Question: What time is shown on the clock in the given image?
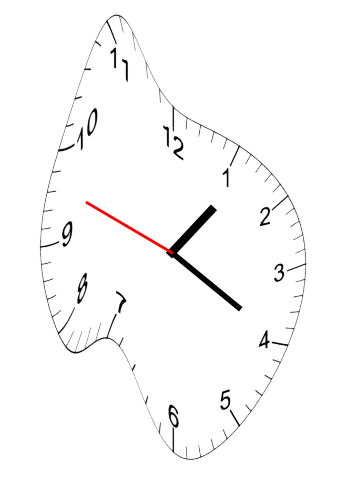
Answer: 01:19:48